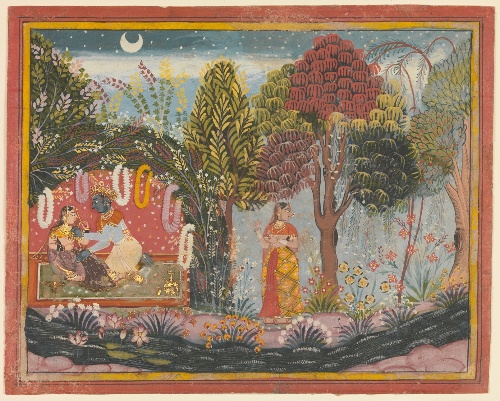
Artist: Sahibdin
Artist bio: active ca. 1628–55
Date: ca. 1665
Object type: Folio
Classification: Paintings
Medium: Ink and opaque watercolor on paper
Culture: India (Rajasthan, Mewar)
Dimensions: 9 5/8 × 7 3/4 in. (24.4 × 19.7 cm)
Department: Asian Art
Credit line: Gift of Ernest Erickson Foundation, 1988
Accession year: 1988
Repository: Metropolitan Museum of Art, New York, NY
Tags: Trees|Krishna|Women|Radha